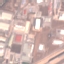
Label: Industrial